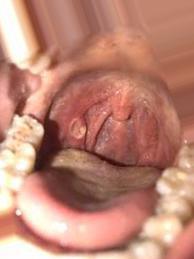
Condition: Mouth Ulcer